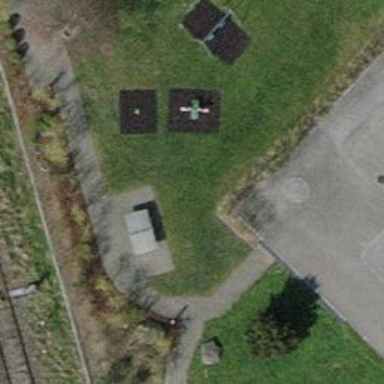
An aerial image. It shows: Pitch for leisure activities.